Interaction volume radius: 10 \u00c5
Interaction volume height: 25 \u00c5
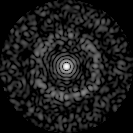
Disorder parameter: 0.8327